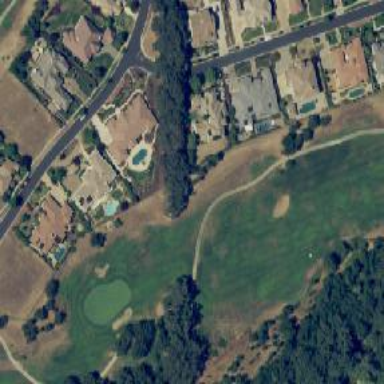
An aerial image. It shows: Golf fairway surrounded by grass.